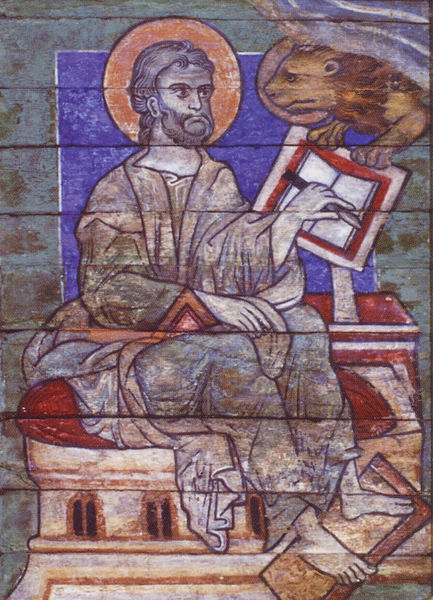
Titel: St. Michael zu Hildesheim
Standort: Hildesheim, St. Michael (EU - D - Nds)
Schlagwörter: blau, mann, sitzen, grau, rot, bart, mensch, gewand, sitzend, schrift, sitz, thron, buch, linie, stift, talar, heiligenschein, toga, heiliger, lesepult, löwe, markus, evangelist, evangelium